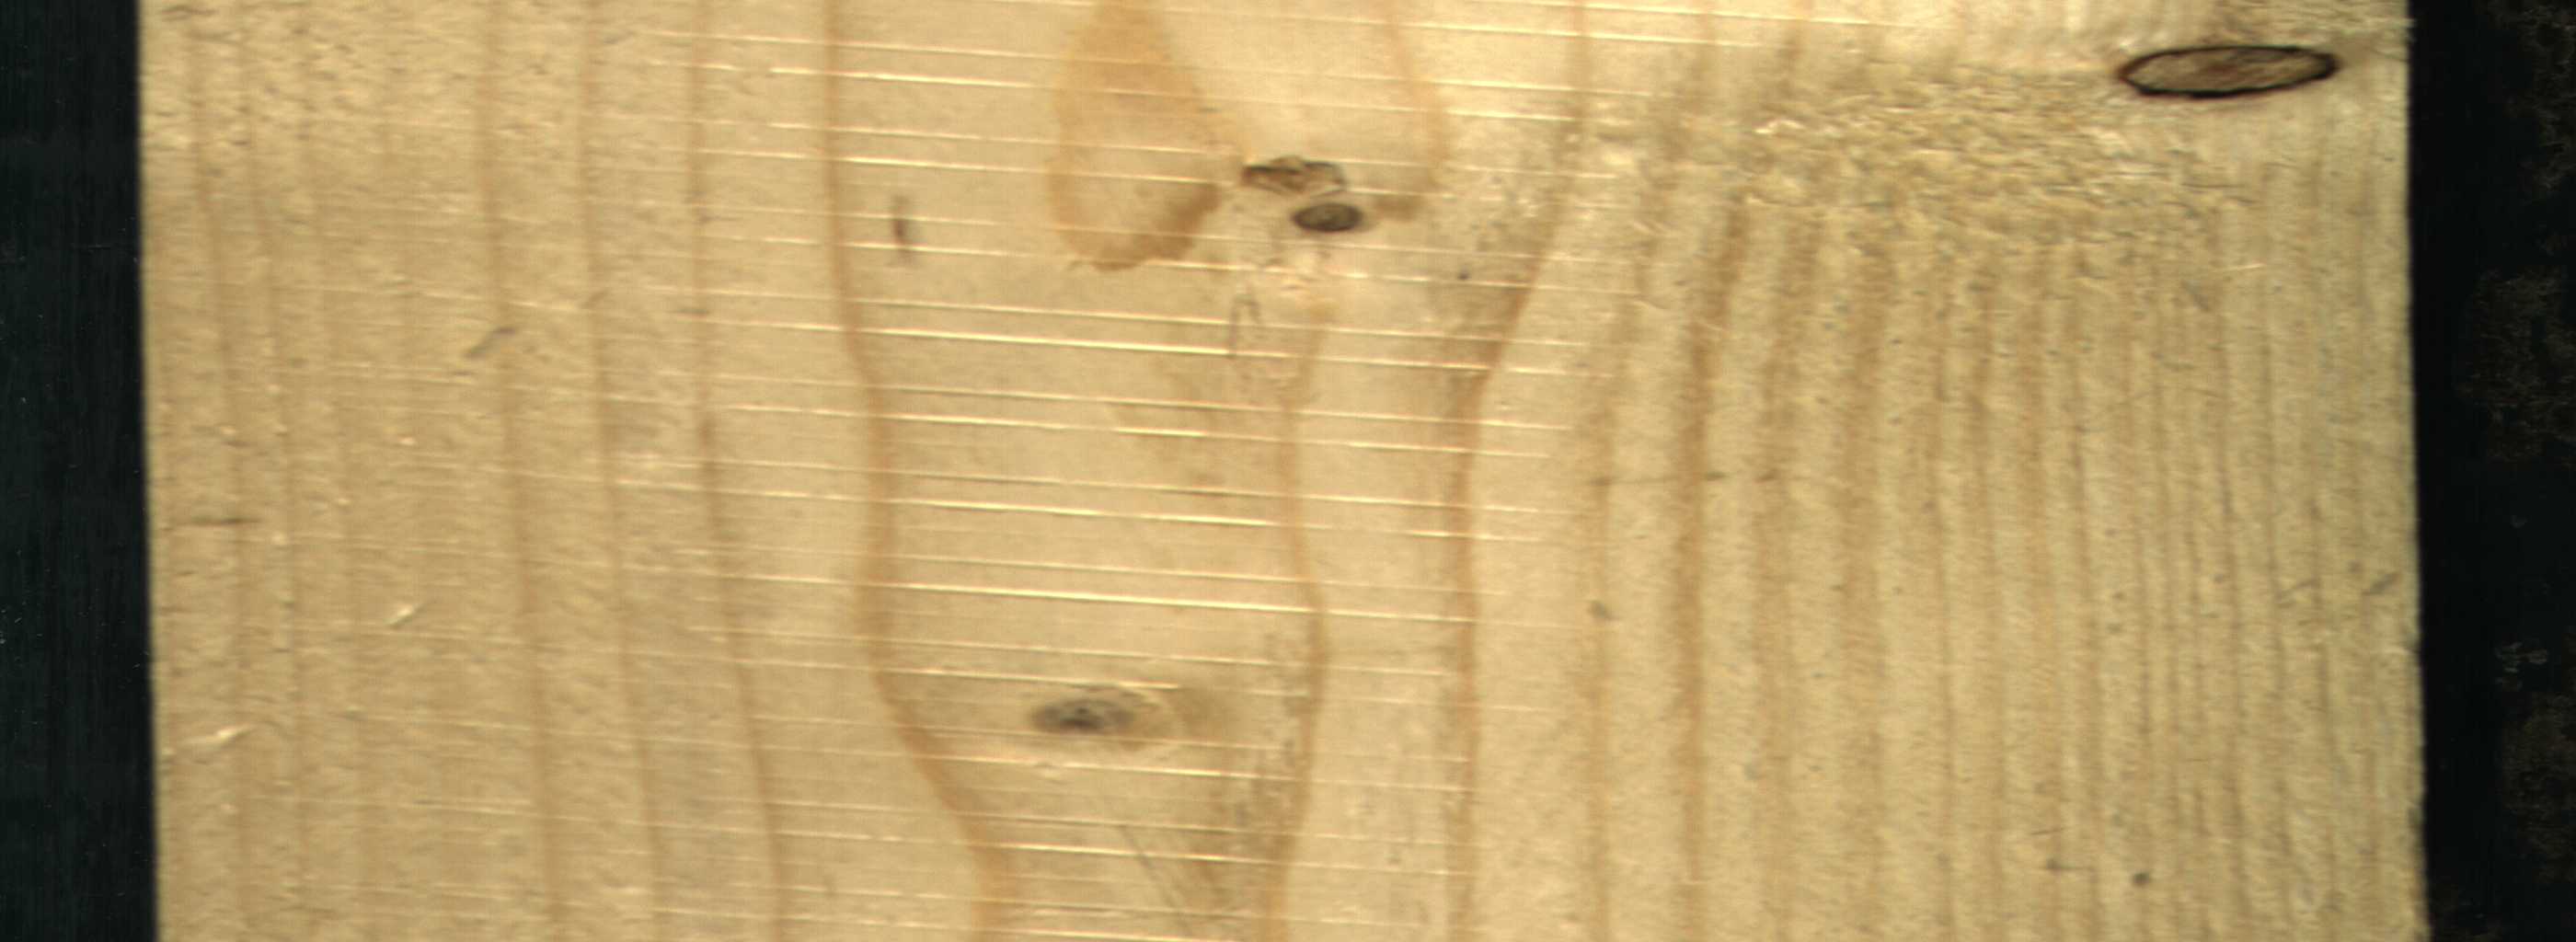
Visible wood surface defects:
Dead_Knot
Live_Knot
Live_Knot